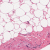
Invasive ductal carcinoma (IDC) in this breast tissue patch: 0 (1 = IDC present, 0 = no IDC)